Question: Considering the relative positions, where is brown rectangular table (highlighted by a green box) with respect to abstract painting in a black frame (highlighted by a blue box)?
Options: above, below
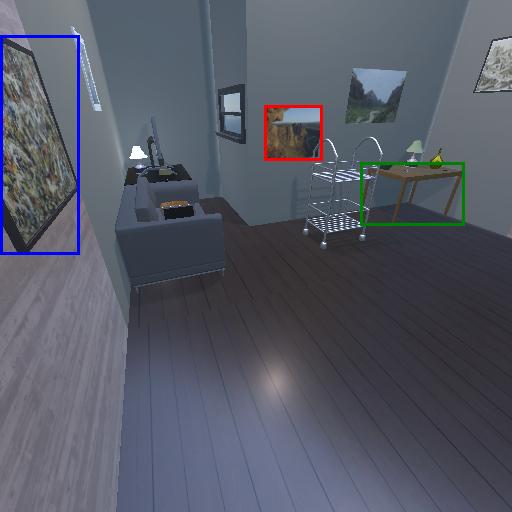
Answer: above